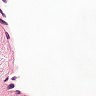
Metastatic tissue present: no